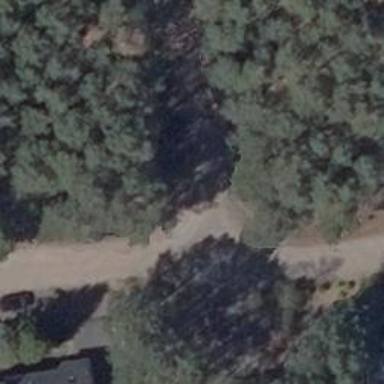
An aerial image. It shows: Residential road with compacted surface.